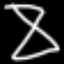
Label: hourglass